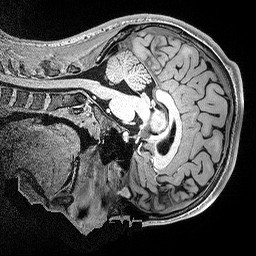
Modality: MP2RAGE
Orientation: sagittal
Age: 40
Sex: male
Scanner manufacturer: siemens
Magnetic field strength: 3 T
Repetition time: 5 s
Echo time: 0.00298 s